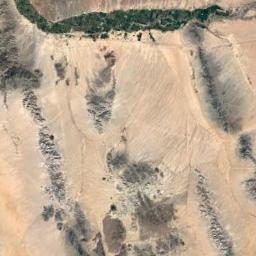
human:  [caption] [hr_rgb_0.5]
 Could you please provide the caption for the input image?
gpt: The light yellow desert covers the brown bare land and there is dense dark green chaparral on the sand dune .

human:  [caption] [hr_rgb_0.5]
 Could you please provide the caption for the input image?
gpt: There are yellow desert with lines of green plants .

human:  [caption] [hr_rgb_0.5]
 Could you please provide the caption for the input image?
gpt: There is a little grain in this desert .

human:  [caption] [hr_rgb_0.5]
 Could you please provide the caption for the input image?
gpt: The desert has yellow sand, Some decayed rocks and dense plants .

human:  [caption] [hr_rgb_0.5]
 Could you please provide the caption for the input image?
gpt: A desert covered with bare land and green land .